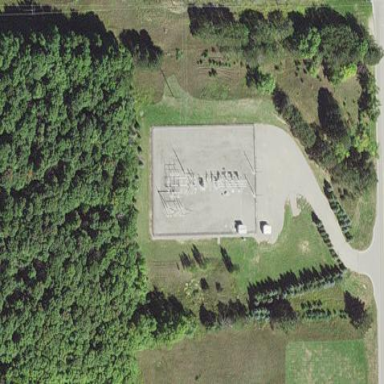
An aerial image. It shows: Power substation enclosed by fence.